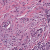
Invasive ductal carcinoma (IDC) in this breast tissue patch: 1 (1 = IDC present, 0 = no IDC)